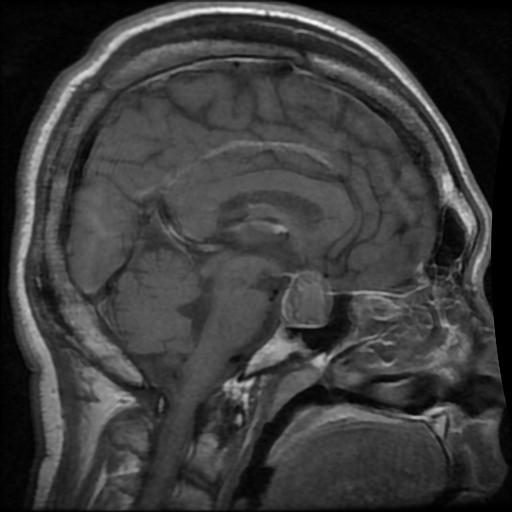
Label: pituitary